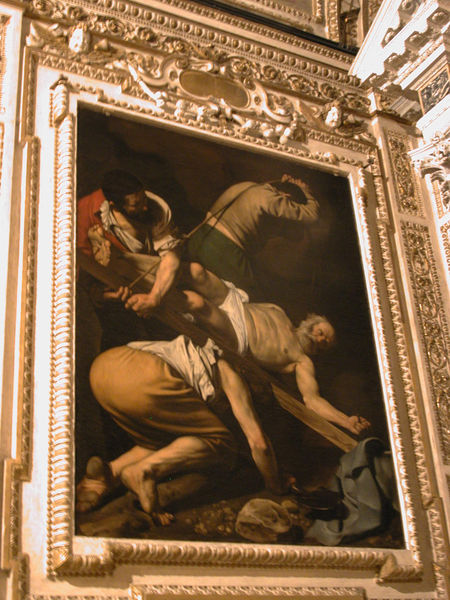
Titel: Cappella Cesari mit Gemälden von der Bekehrung des Paulus und der Kreuzigung des Petrus
Künstler: Michelangelo Merisi da Caravaggio
Standort: Rom, S. Maria del Popolo (EU - I - Latium)
Schlagwörter: akt, blau, fuß, gemälde, lendenschurz, mann, nackt, schatten, weiß, gelb, grün, braun, brust, holz, licht, männer, rot, alt, bart, gericht, hemd, hose, barock, rahmen, bild, kirche, gold, mantel, strick, alter mann, nagel, foto, lendentuch, kreuz, seil, geld, hell-dunkel, altar, rom, christus, jesus, kreuzabnahme, kreuzigung, historienmalerei, vatikan, chiaroscuro, jünger, wandbild, petrus, aufstellen, pfanne, schächer, kopfüber, po, aöltar